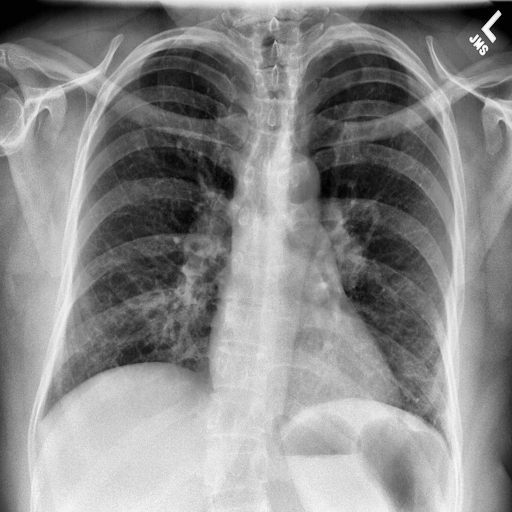
Finding: NORMAL